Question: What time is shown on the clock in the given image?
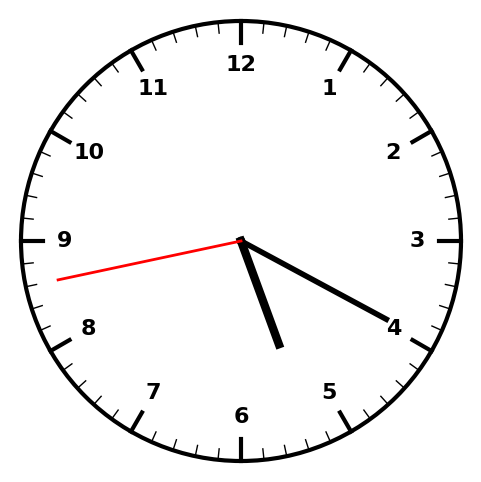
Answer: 05:19:43